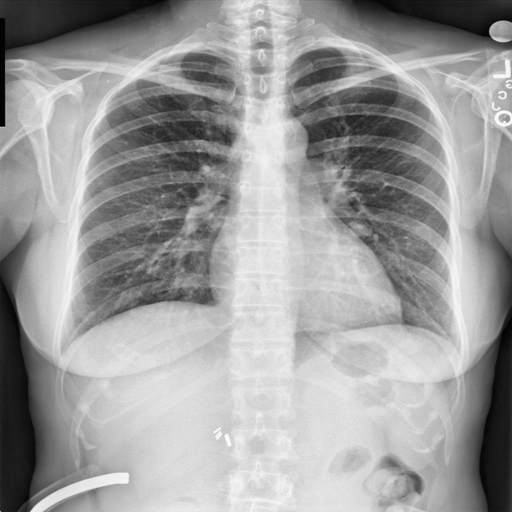
Finding: NORMAL